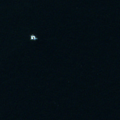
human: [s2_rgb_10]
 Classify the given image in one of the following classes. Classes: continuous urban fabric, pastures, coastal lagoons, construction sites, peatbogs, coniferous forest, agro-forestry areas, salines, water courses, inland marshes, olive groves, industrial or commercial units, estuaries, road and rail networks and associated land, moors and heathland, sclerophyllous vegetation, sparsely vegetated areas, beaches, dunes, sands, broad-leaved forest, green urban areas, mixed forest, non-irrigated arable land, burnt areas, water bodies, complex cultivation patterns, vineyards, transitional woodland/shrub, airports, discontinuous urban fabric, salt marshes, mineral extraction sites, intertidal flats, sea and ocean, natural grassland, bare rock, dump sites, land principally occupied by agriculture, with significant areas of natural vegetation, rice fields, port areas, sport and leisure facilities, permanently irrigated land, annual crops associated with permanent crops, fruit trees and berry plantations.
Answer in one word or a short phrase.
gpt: sea and ocean